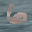
Label: 6